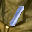
Label: 1